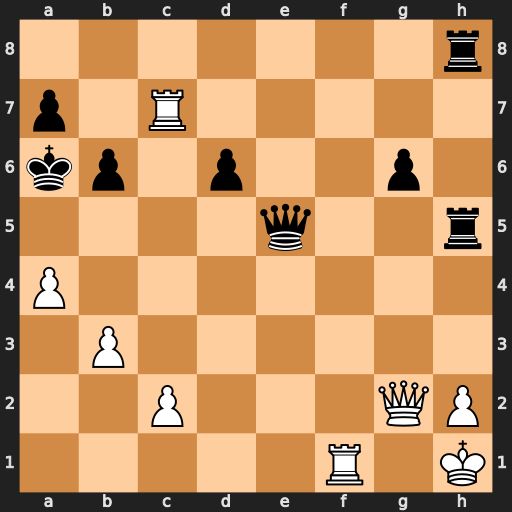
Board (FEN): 7r/p1R5/kp1p2p1/4q2r/P7/1P6/2P3QP/5R1K
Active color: w
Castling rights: -
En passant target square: -
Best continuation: Qb7+ Ka5 b4+ Kxb4 Rb1+